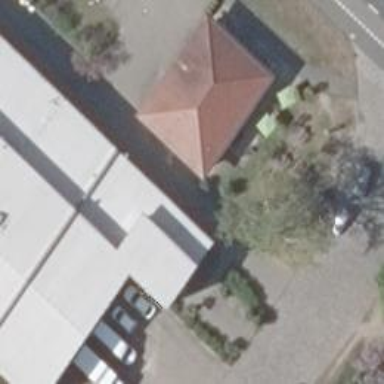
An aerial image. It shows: Café building.